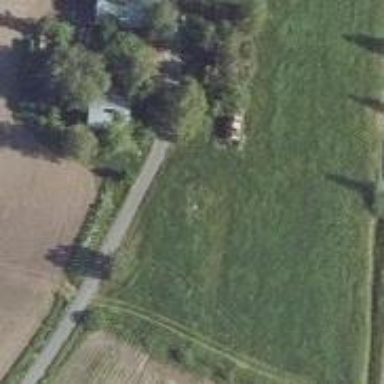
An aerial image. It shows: Farmyard area.